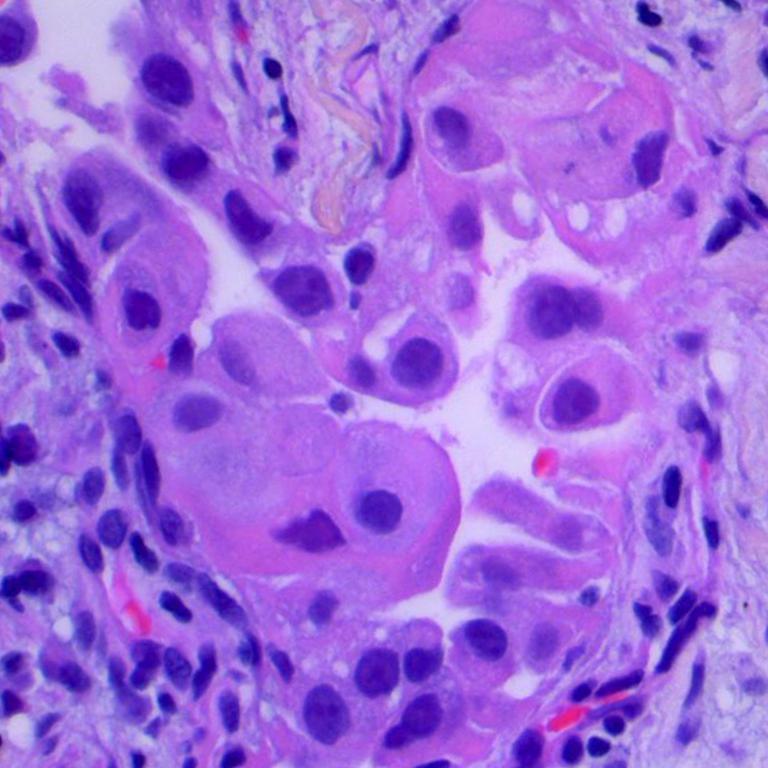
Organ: lung
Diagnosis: adenocarcinomas